Interaction volume radius: 10 \u00c5
Interaction volume height: 15 \u00c5
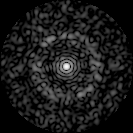
Disorder parameter: 0.8141